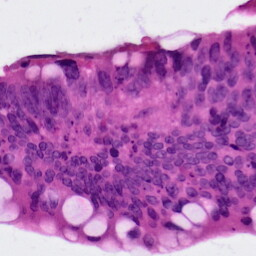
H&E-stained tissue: Colon